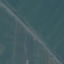
Label: Highway